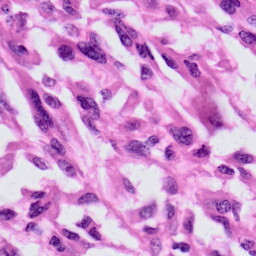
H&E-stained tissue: Skin